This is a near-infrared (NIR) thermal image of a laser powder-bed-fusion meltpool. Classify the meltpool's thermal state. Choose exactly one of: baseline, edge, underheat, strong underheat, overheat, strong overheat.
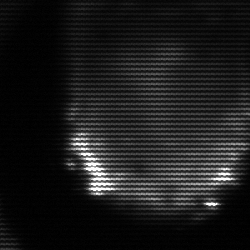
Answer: edge